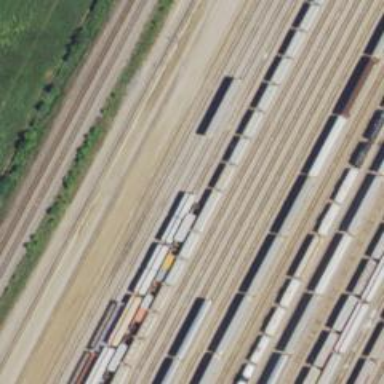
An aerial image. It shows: Railway siding for service.